Question: I use Chrome 12 on Mac OS X and I've included jQuery 1.6.1 within the document.
I try to read the contents of a file as text and save it in a data-object with the following function:
'''
this.upload = function(file) {
console.log('FileHandler.upload called with ' + file.name + '.');
console.log(file);
console.log(this.reader);
data = {
content: this.reader.readAsText(file)
}
console.log('Content: ' + data.content);
}
'''
"file" seams to be a valid file-object and "this.reader" is a fresh instance of type FileReader. This code creates the following console output:
<URL>

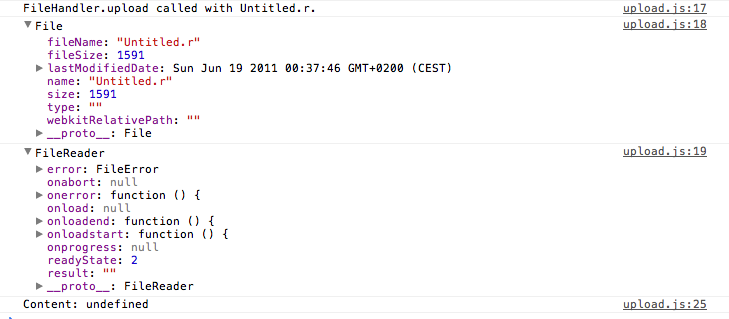
Answer: That's not the way it works according to the <URL>' function, and when it's completed the result is stored in '.result'.